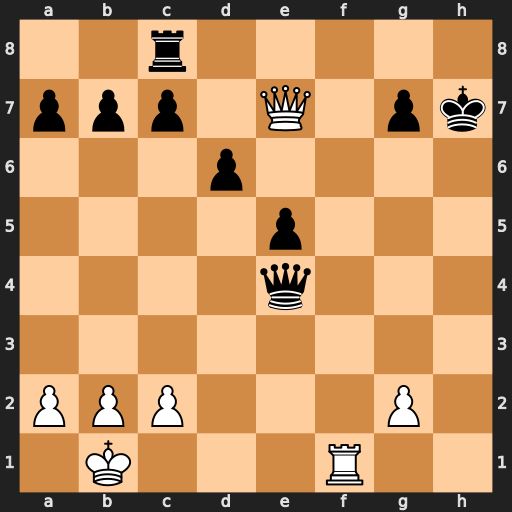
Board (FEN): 2r5/ppp1Q1pk/3p4/4p3/4q3/8/PPP3P1/1K3R2
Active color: w
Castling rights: -
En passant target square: -
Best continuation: Rh1+ Kg6 Qe6+